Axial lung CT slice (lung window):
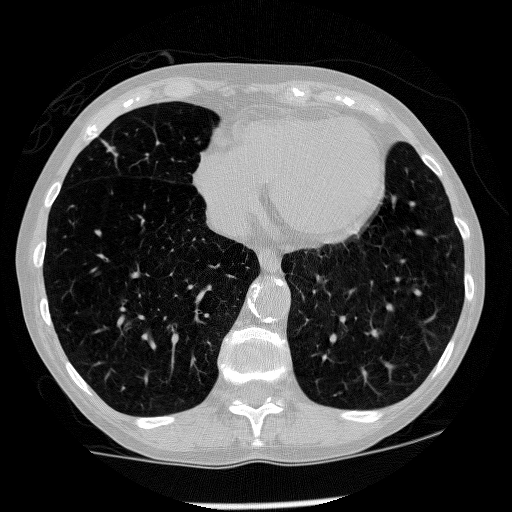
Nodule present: no